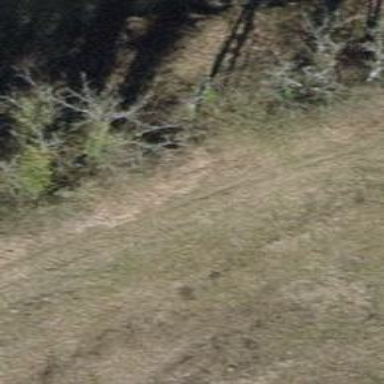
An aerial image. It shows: Unpaved path.